Field crop: maize
Growth stage: 1
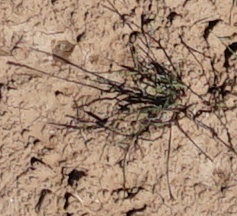
Species: lolium